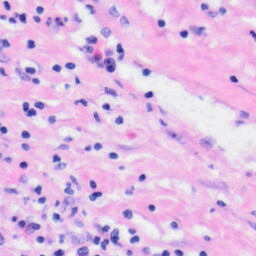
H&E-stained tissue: Liver